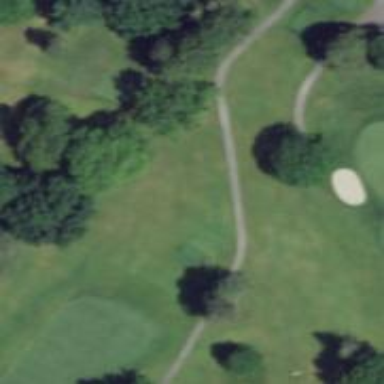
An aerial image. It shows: Golf cartpath that is also road path.